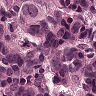
Metastatic tissue present: yes